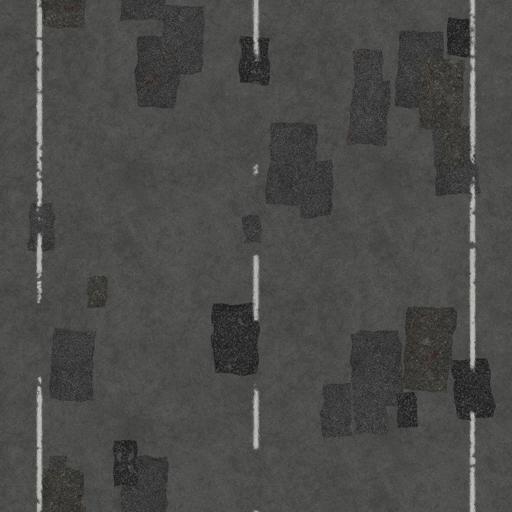
Tags: asphalt patches road street